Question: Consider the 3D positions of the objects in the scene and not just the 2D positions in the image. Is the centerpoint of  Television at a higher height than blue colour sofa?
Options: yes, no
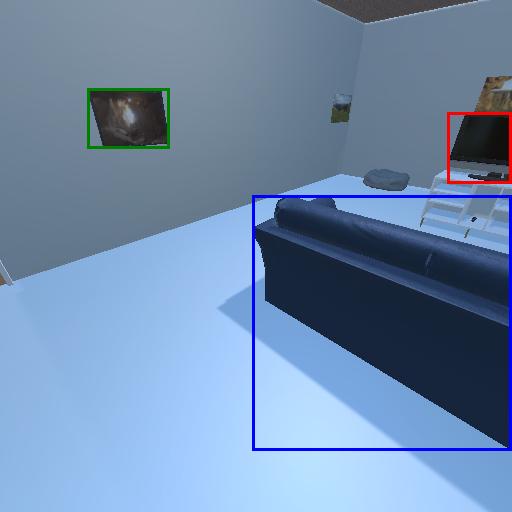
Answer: yes